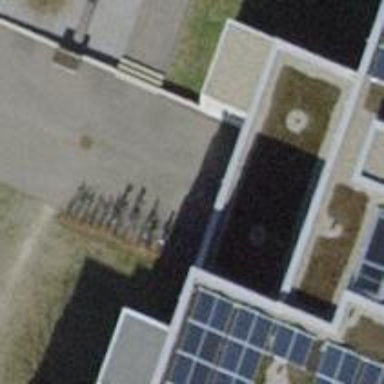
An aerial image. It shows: Bicycle parking area with stands available.